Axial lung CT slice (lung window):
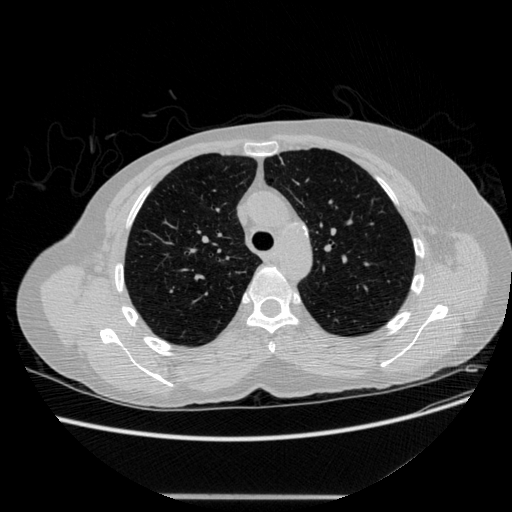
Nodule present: no